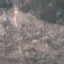
Label: HerbaceousVegetation